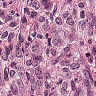
Metastatic tissue present: yes